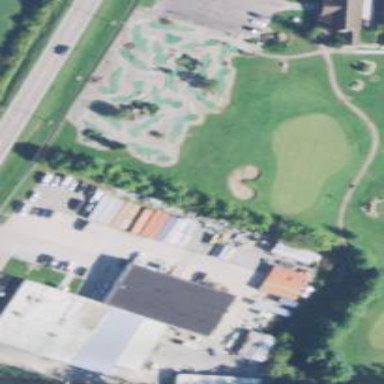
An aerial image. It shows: Miniature golf course.